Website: apple
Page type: payment
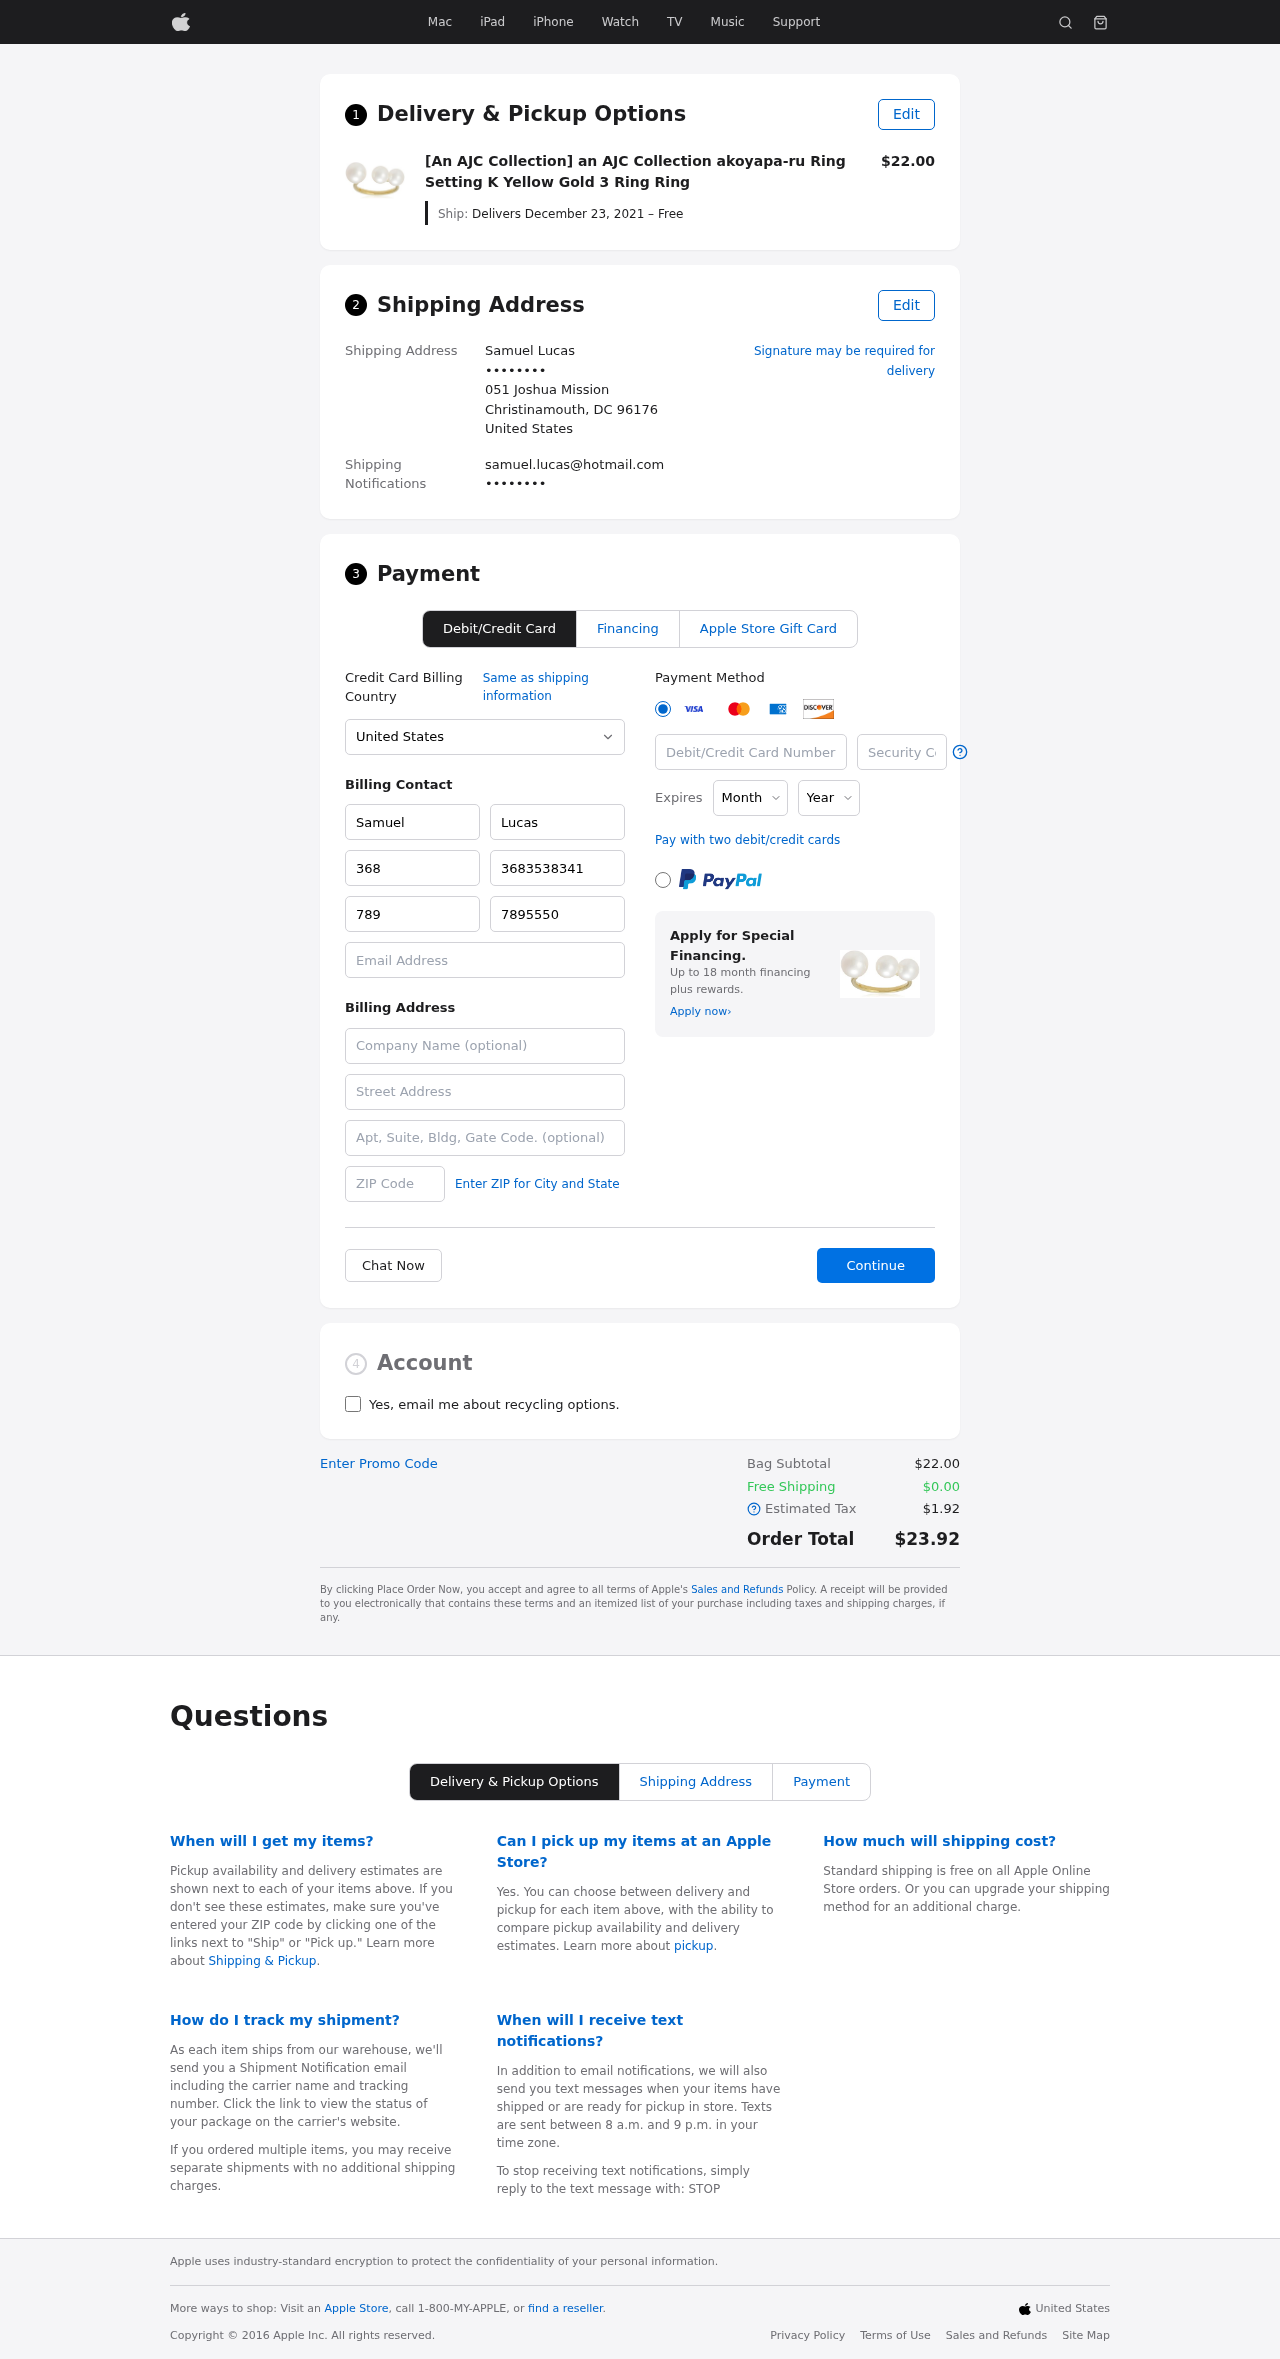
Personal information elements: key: PII_CARD_CVV
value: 997
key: PII_CARD_EXPIRY_MONTH
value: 12
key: PII_CARD_EXPIRY_YEAR
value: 28
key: PII_CARD_NUMBER
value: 2432 9757 6742 6098
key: PII_CITY_STATE_ZIP
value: Christinamouth, DC 96176
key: PII_COMPANY
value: Hoffman LLC
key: PII_COUNTRY
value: United States
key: PII_EMAIL
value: samuel.lucas@hotmail.com
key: PII_EMAIL2
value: samuel.lucas@hotmail.com
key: PII_FIRSTNAME
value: Samuel
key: PII_FULLNAME
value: Samuel Lucas
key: PII_LASTNAME
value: Lucas
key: PII_PHONE3
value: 3683538341
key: PII_PHONE_ALT
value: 7895550297
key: PII_PHONE_ALT_AREA
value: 789
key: PII_PHONE_AREA
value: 368
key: PII_POSTCODE2
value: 85523
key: PII_SECURITY_CODE
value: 3709
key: PII_STREET
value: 051 Joshua Mission
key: PII_STREET2
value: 6885 Billy Plains
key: PII_PHONE
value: ••••••••
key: PII_PHONE2
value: ••••••••
Product elements: key: PRODUCT1_NAME
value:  [An AJC Collection] an AJC Collection akoyapa-ru Ring Setting K Yellow Gold 3 Ring Ring
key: PRODUCT1_PRICE
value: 22
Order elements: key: ORDER_DELIVERY_DATE
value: Delivers December 23, 2021 – Free
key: ORDER_SUBTOTAL
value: $22.00
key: ORDER_SHIPPING_COST
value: $0.00
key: ORDER_TAX
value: $1.92
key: ORDER_TOTAL
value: $23.92